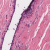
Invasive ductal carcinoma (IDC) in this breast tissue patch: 0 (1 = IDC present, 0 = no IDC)